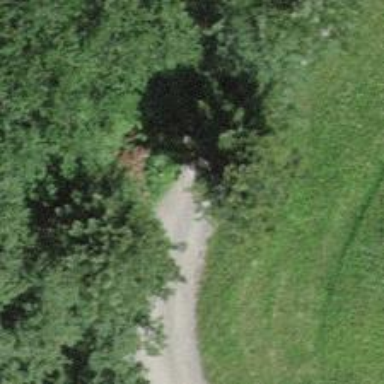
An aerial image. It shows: Gravel track road.